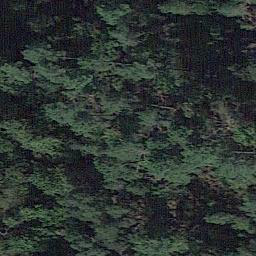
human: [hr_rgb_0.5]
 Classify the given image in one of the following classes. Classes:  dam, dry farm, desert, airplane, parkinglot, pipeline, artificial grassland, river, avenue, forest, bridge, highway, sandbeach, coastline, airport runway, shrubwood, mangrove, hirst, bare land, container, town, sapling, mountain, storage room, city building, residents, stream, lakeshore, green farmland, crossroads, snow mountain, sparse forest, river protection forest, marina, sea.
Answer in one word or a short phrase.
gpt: forest